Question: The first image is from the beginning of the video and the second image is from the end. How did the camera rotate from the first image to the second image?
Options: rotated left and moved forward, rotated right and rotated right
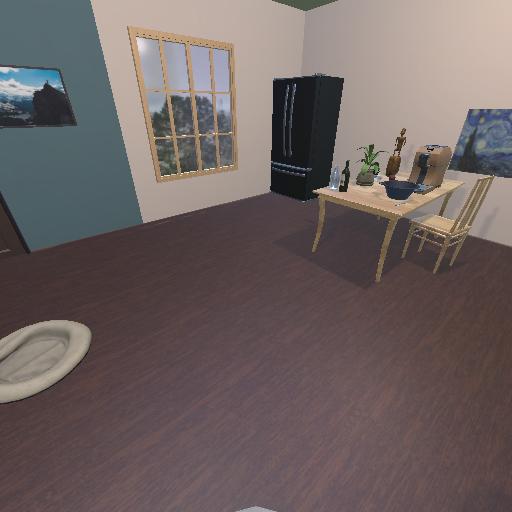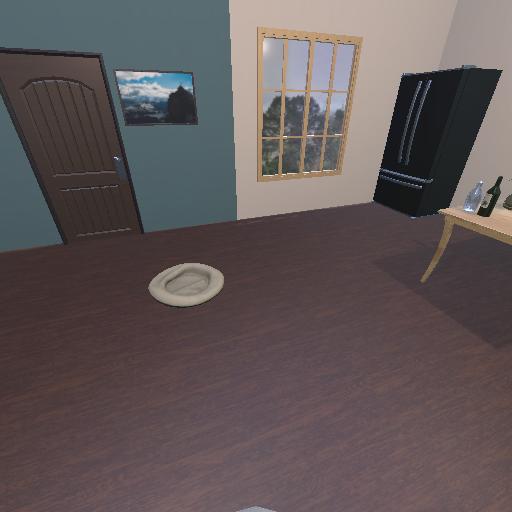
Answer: rotated left and moved forward